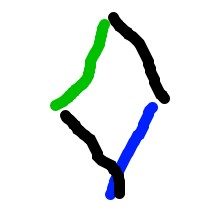
Shape: rhombus